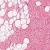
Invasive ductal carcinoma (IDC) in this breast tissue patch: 0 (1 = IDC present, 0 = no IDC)